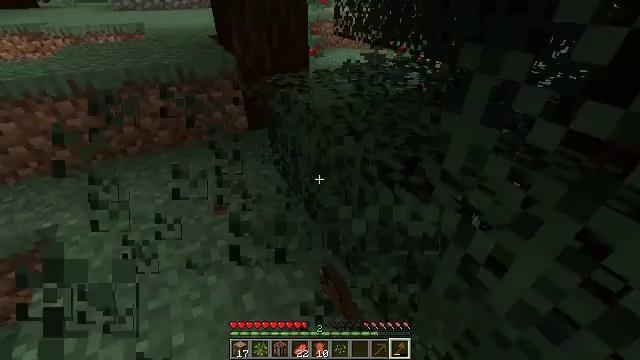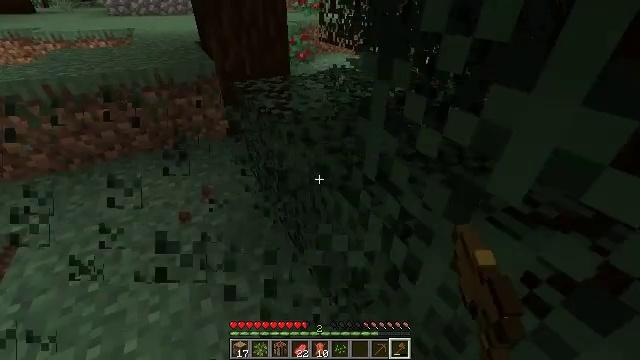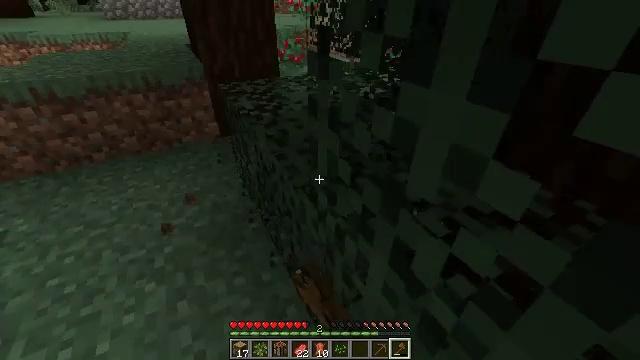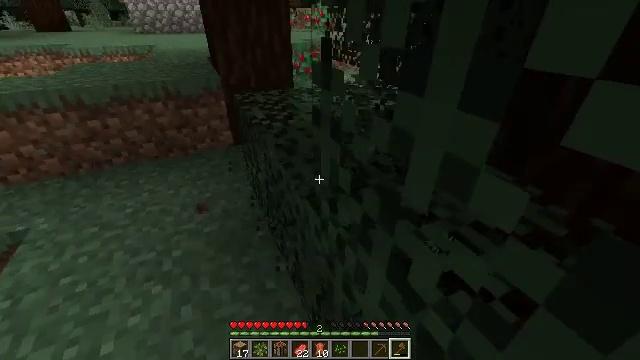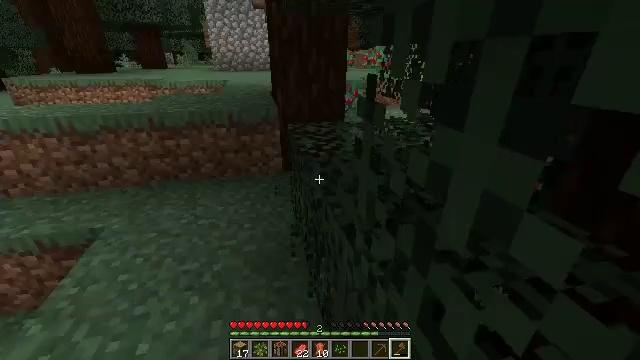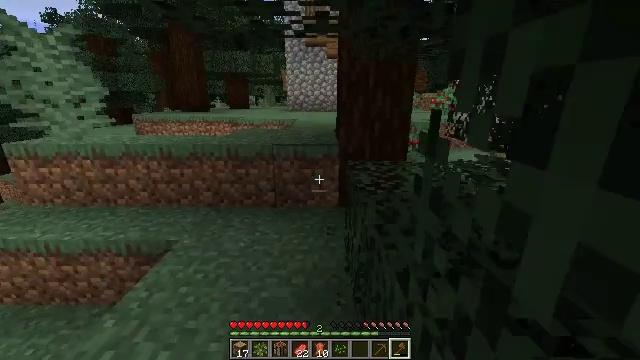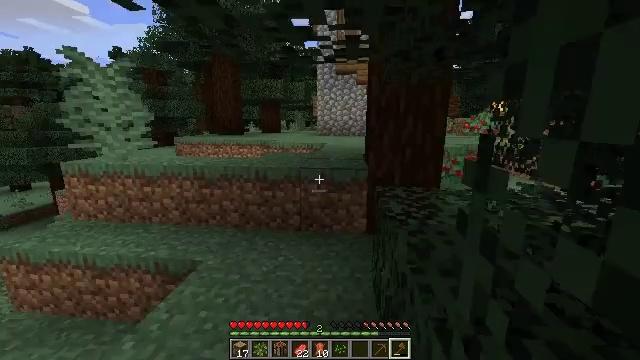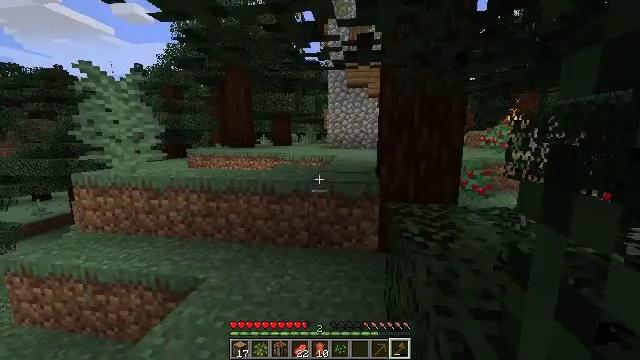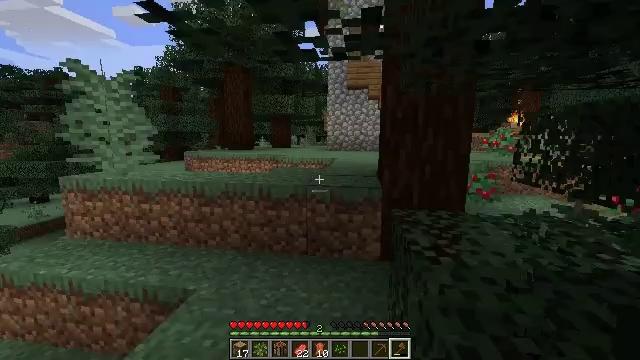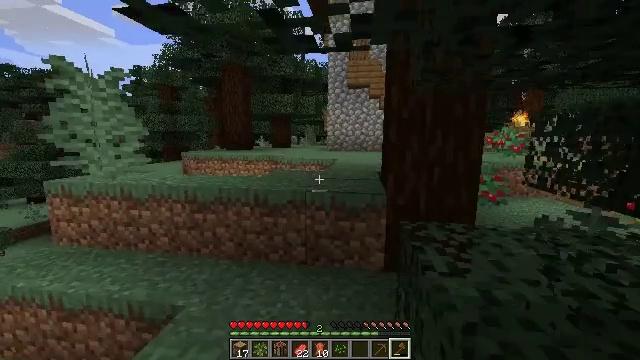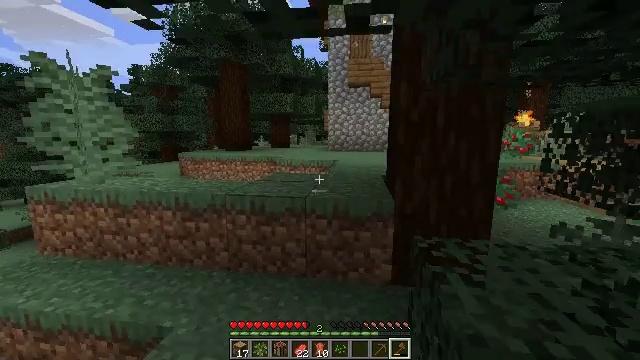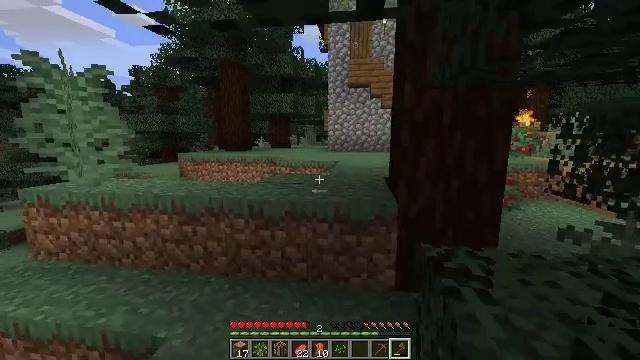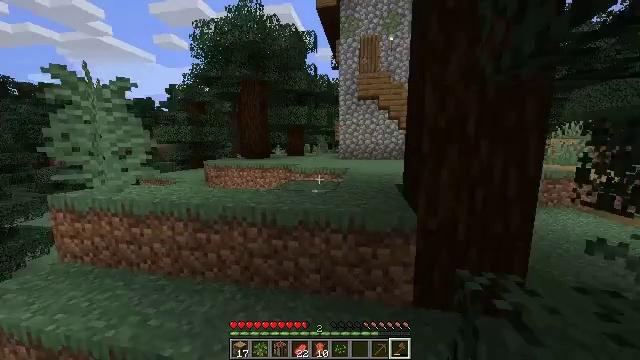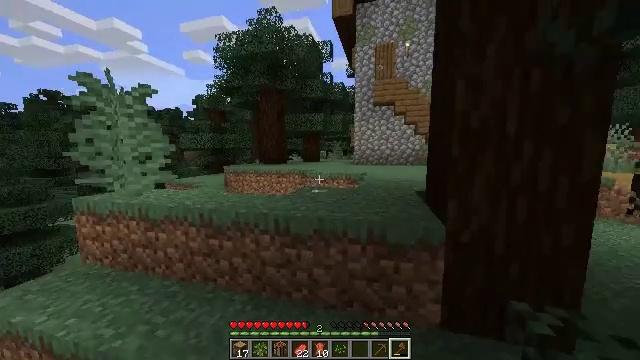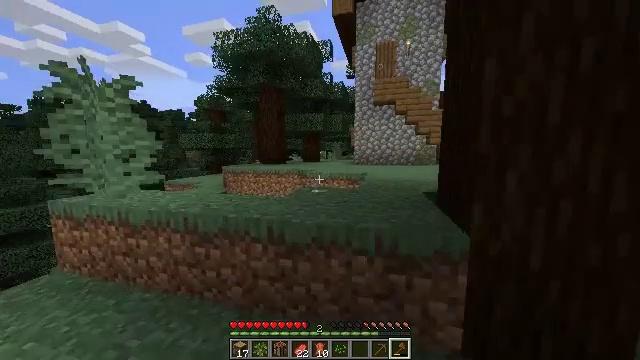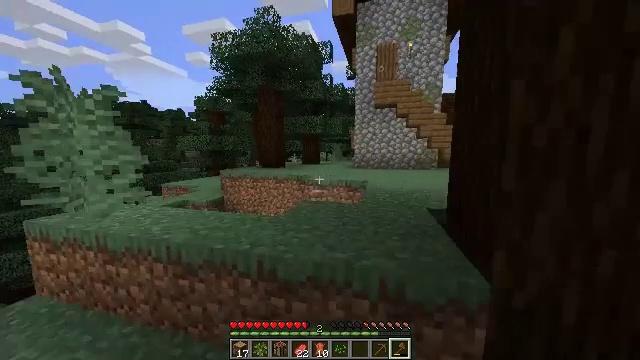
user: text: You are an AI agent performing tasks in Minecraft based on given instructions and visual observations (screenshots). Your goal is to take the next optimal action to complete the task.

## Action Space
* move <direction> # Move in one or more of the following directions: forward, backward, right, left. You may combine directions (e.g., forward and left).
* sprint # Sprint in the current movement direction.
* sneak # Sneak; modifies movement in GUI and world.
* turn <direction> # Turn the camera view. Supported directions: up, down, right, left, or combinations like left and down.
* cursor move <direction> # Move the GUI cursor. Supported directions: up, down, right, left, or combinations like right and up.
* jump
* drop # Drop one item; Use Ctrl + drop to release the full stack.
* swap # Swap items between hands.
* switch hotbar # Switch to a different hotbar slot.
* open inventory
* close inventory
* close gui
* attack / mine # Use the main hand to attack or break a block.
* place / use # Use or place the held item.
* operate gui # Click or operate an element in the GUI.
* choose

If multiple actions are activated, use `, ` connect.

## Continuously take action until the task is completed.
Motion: motion action
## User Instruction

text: Retrieve the blue bed from the ground.
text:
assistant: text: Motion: move right, attack / mine
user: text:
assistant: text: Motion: attack / mine
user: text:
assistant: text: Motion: turn left and up, attack / mine
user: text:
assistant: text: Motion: turn left and up, attack / mine
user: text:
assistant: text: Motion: move forward, turn left and up
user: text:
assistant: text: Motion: move forward, turn left and up
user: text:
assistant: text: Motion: move forward, turn left and up
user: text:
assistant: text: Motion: move forward
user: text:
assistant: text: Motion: move forward
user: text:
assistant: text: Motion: move forward, sprint
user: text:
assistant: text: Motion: move forward, sprint
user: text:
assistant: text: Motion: move forward, sprint, turn left
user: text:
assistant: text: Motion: move forward, sprint, turn left and up
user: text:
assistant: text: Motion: move forward
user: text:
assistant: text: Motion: move forward, jump
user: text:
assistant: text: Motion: move forward, jump
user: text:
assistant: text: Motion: move forward, jump
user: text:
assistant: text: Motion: move forward, turn right, jump
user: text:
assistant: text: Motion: move forward, turn right and down, jump
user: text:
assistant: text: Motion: move forward, turn right
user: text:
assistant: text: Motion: move forward, turn right
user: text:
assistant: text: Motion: move forward, turn right
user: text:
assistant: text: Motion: move forward, turn right
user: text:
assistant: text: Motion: move forward, turn right
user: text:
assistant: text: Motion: move forward, turn right
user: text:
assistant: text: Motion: move forward and move right
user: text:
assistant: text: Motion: move forward and move right, turn left and down
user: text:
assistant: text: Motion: move forward and move right, turn left and down
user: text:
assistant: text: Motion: move forward and move right, turn left and down
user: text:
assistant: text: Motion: move forward and move right, turn left